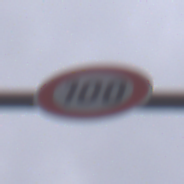
Verkehrszeichen: Geschwindigkeit100
Umgebung: Outdoor, Urban
Tageszeit: Midday
Wetter: Overcast
Licht: Natural
Jahreszeit: NotSpecified
Kontrast: LowContrast